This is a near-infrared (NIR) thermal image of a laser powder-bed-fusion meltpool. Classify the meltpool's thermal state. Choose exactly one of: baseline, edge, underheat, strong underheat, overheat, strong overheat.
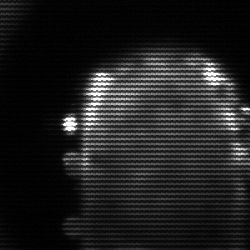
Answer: baseline